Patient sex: M
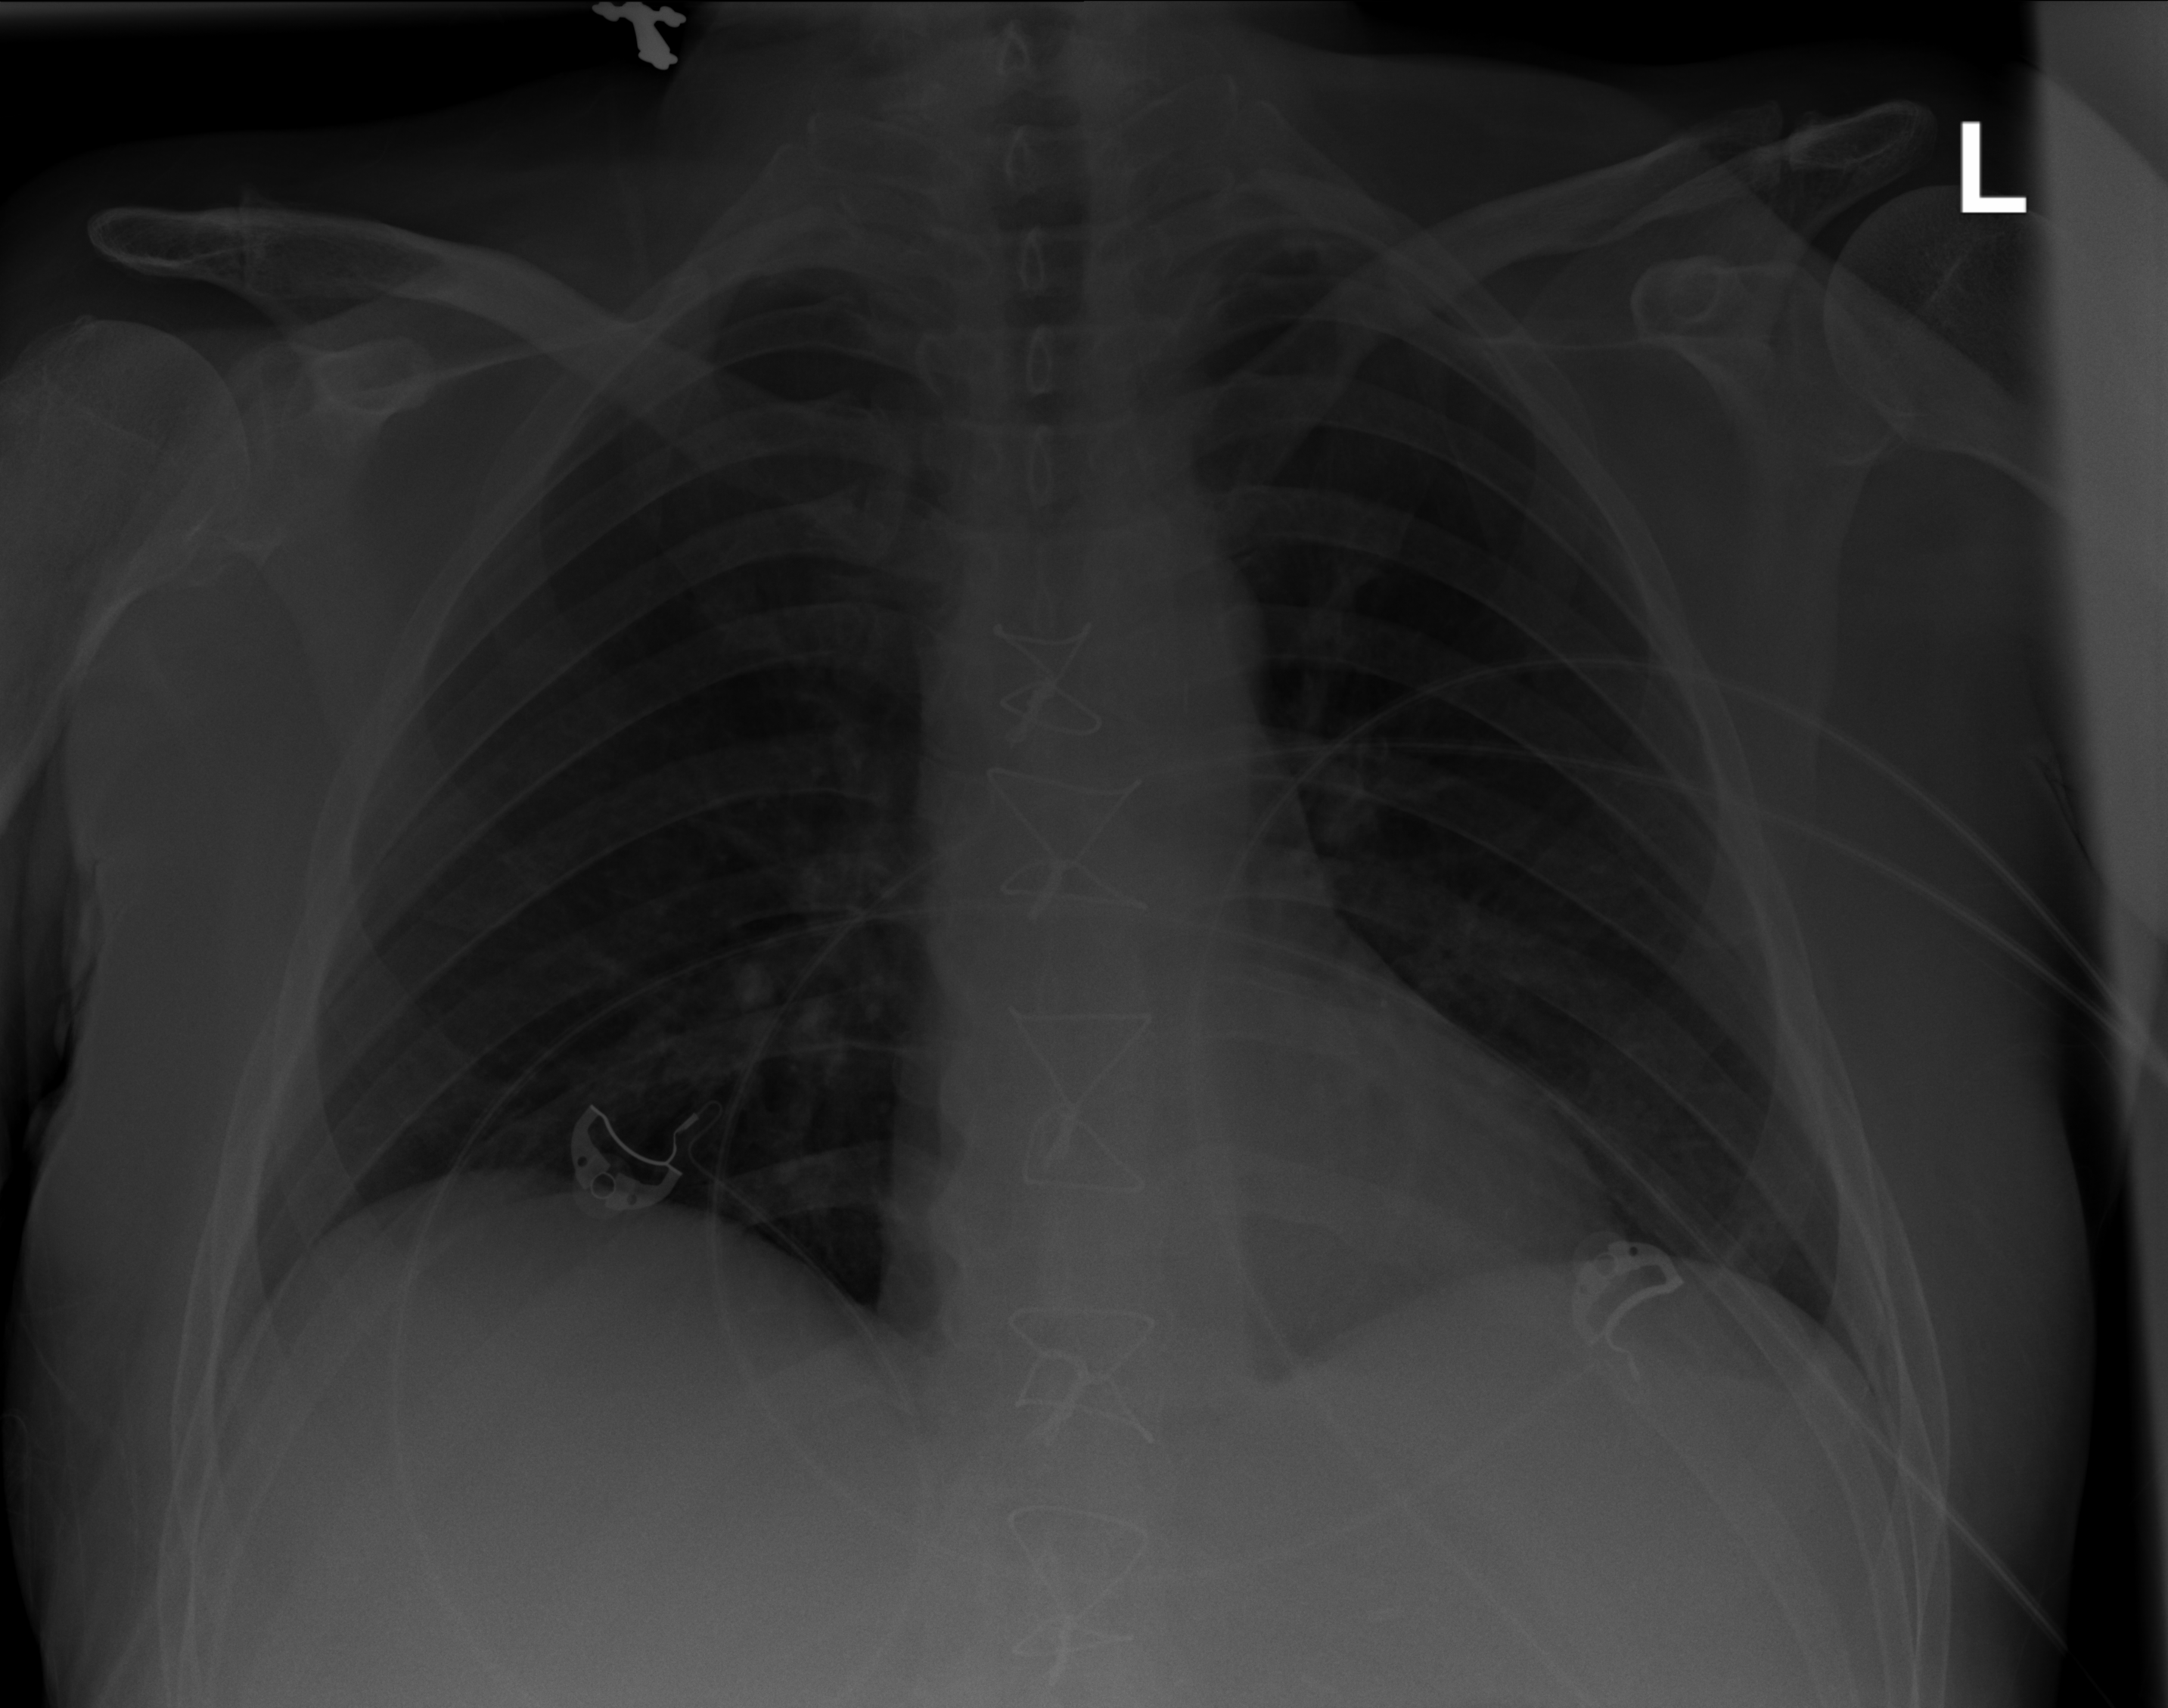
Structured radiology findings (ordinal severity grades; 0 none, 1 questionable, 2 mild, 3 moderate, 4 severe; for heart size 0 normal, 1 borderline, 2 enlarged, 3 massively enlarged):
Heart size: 0
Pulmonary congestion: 0
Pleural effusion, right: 0
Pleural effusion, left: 0
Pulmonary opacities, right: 0
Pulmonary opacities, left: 0
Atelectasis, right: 0
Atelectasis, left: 2